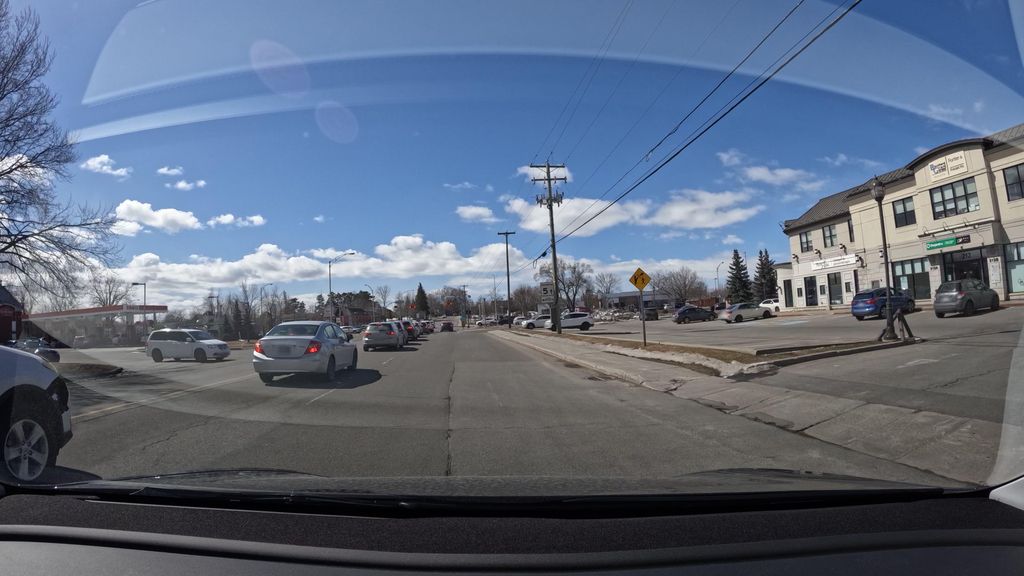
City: montreal